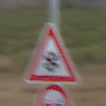
Verkehrszeichen: SchneeOderEisglaette
Zusatzzeichen unten: Ueberholverbot
Umgebung: Outdoor, Nature
Tageszeit: Midday
Wetter: PartlyCloudy
Licht: Natural
Jahreszeit: NotSpecified
Kontrast: LowContrast